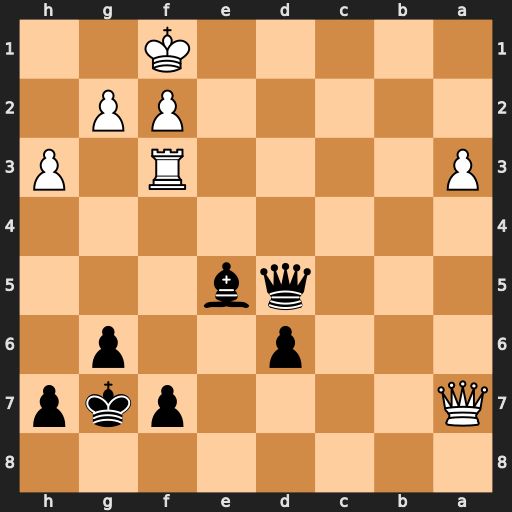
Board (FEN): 8/Q4pkp/3p2p1/3qb3/8/P4R1P/5PP1/5K2
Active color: b
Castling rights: -
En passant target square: -
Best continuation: Qd1#